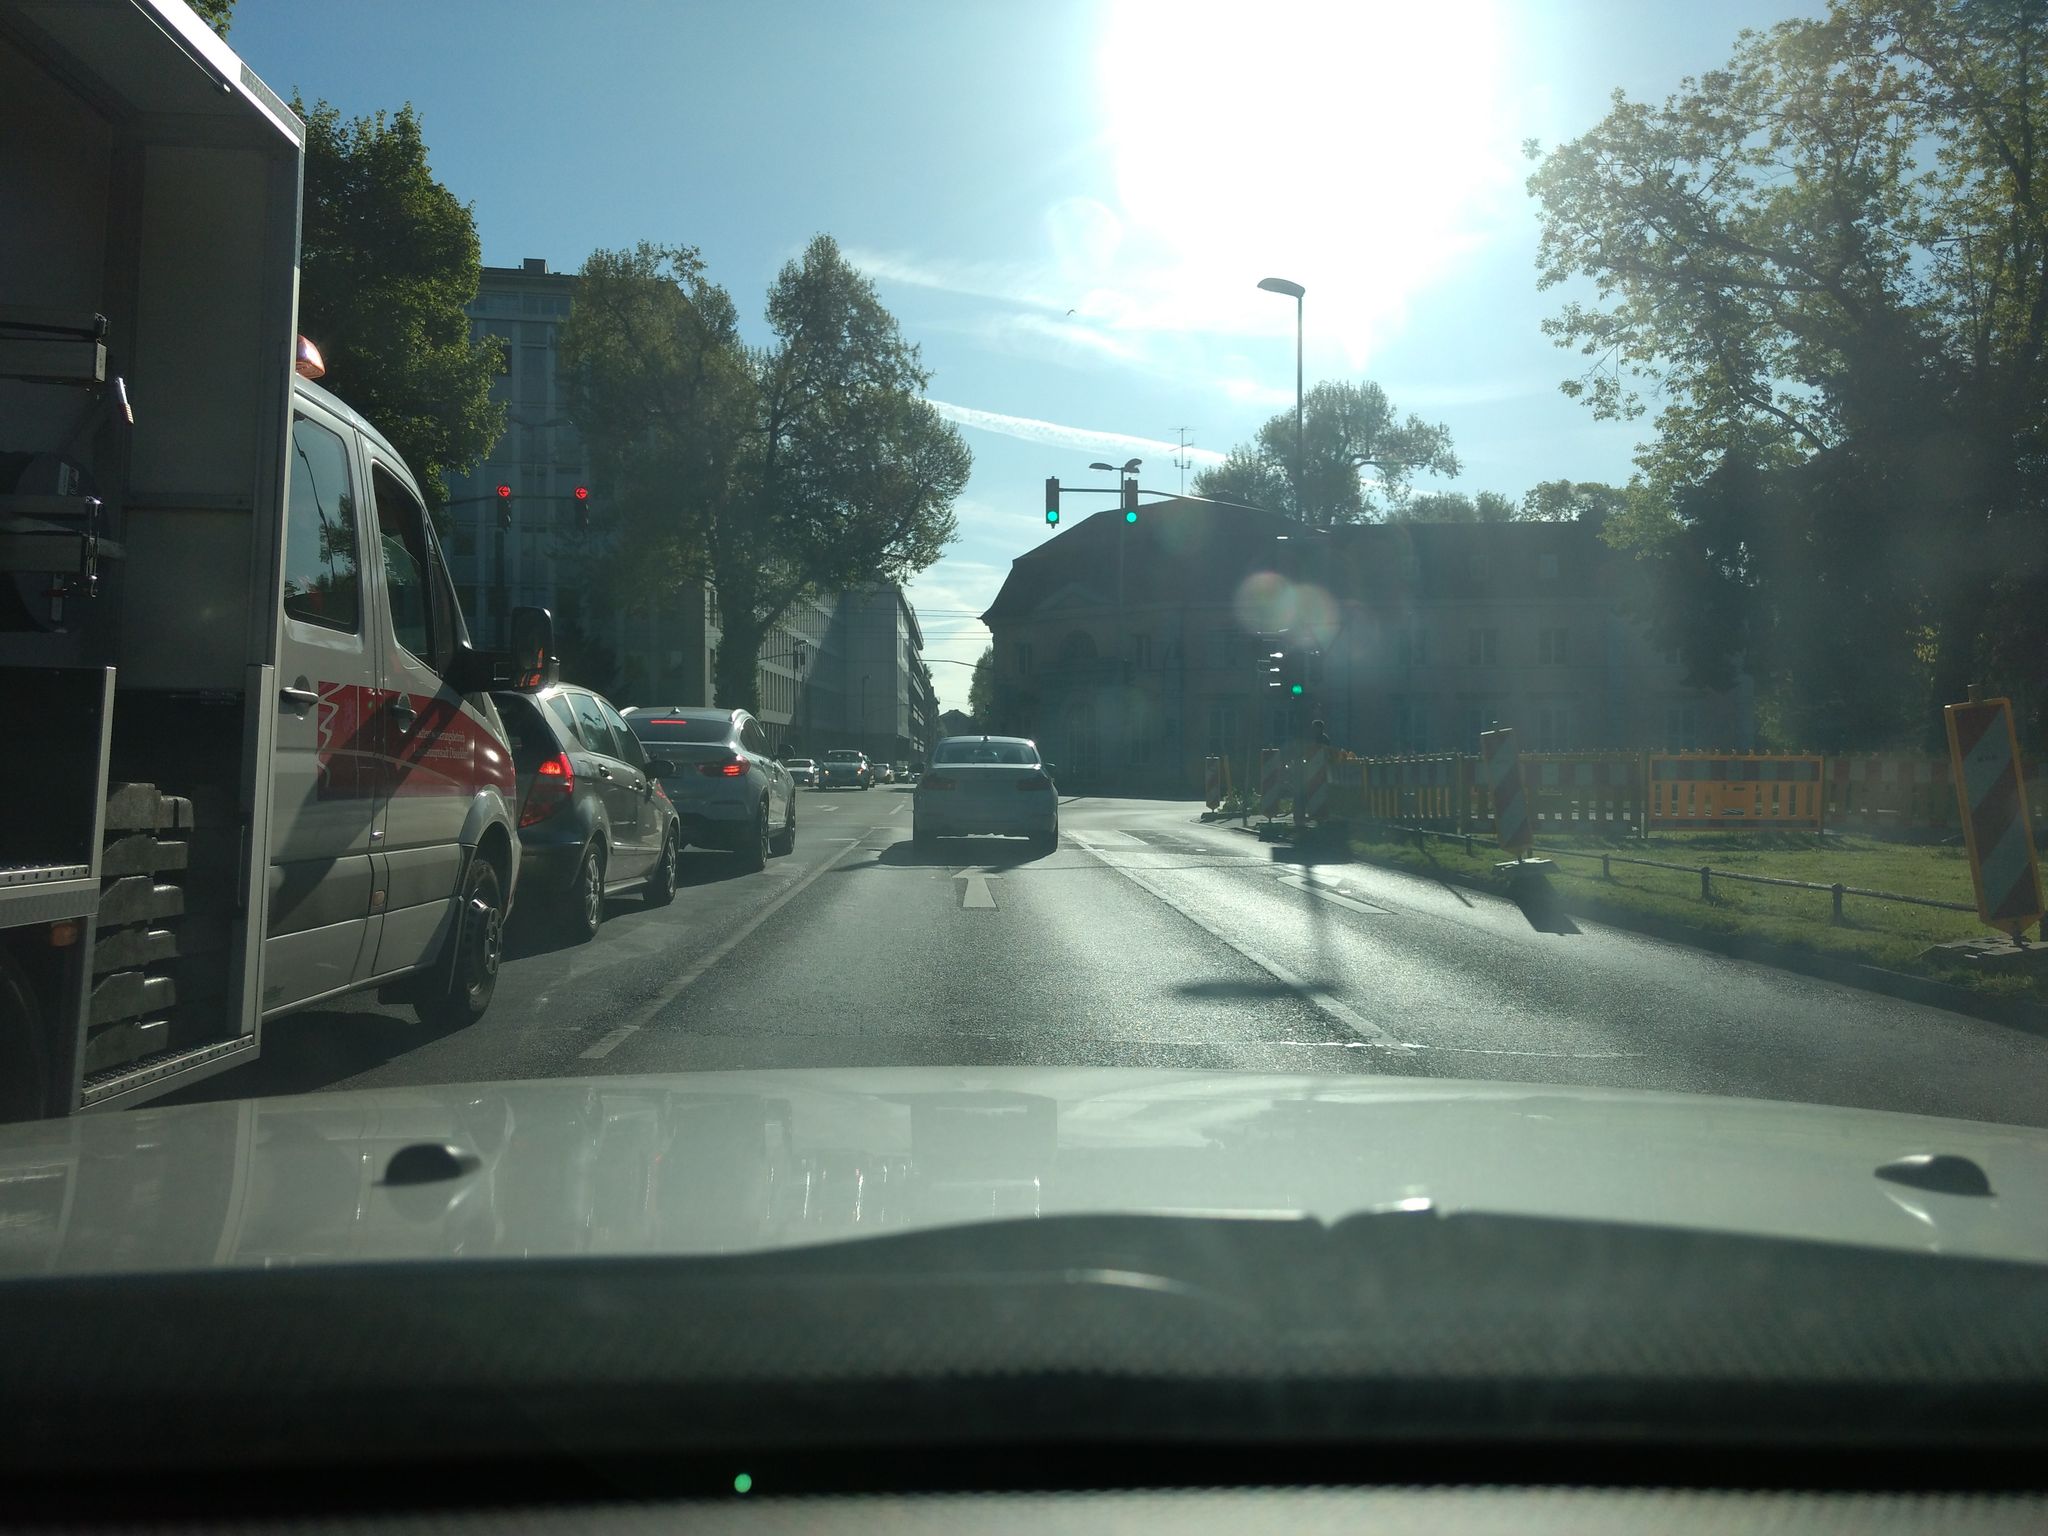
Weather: clear
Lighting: day
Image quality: slightly poor
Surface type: driving surface
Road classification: secondary
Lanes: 5
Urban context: urban centre
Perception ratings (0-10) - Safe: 2.11, Lively: 6.72, Beautiful: 4.28, Boring: 1, Depressing: 4.25, Wealthy: 4.76